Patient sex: M
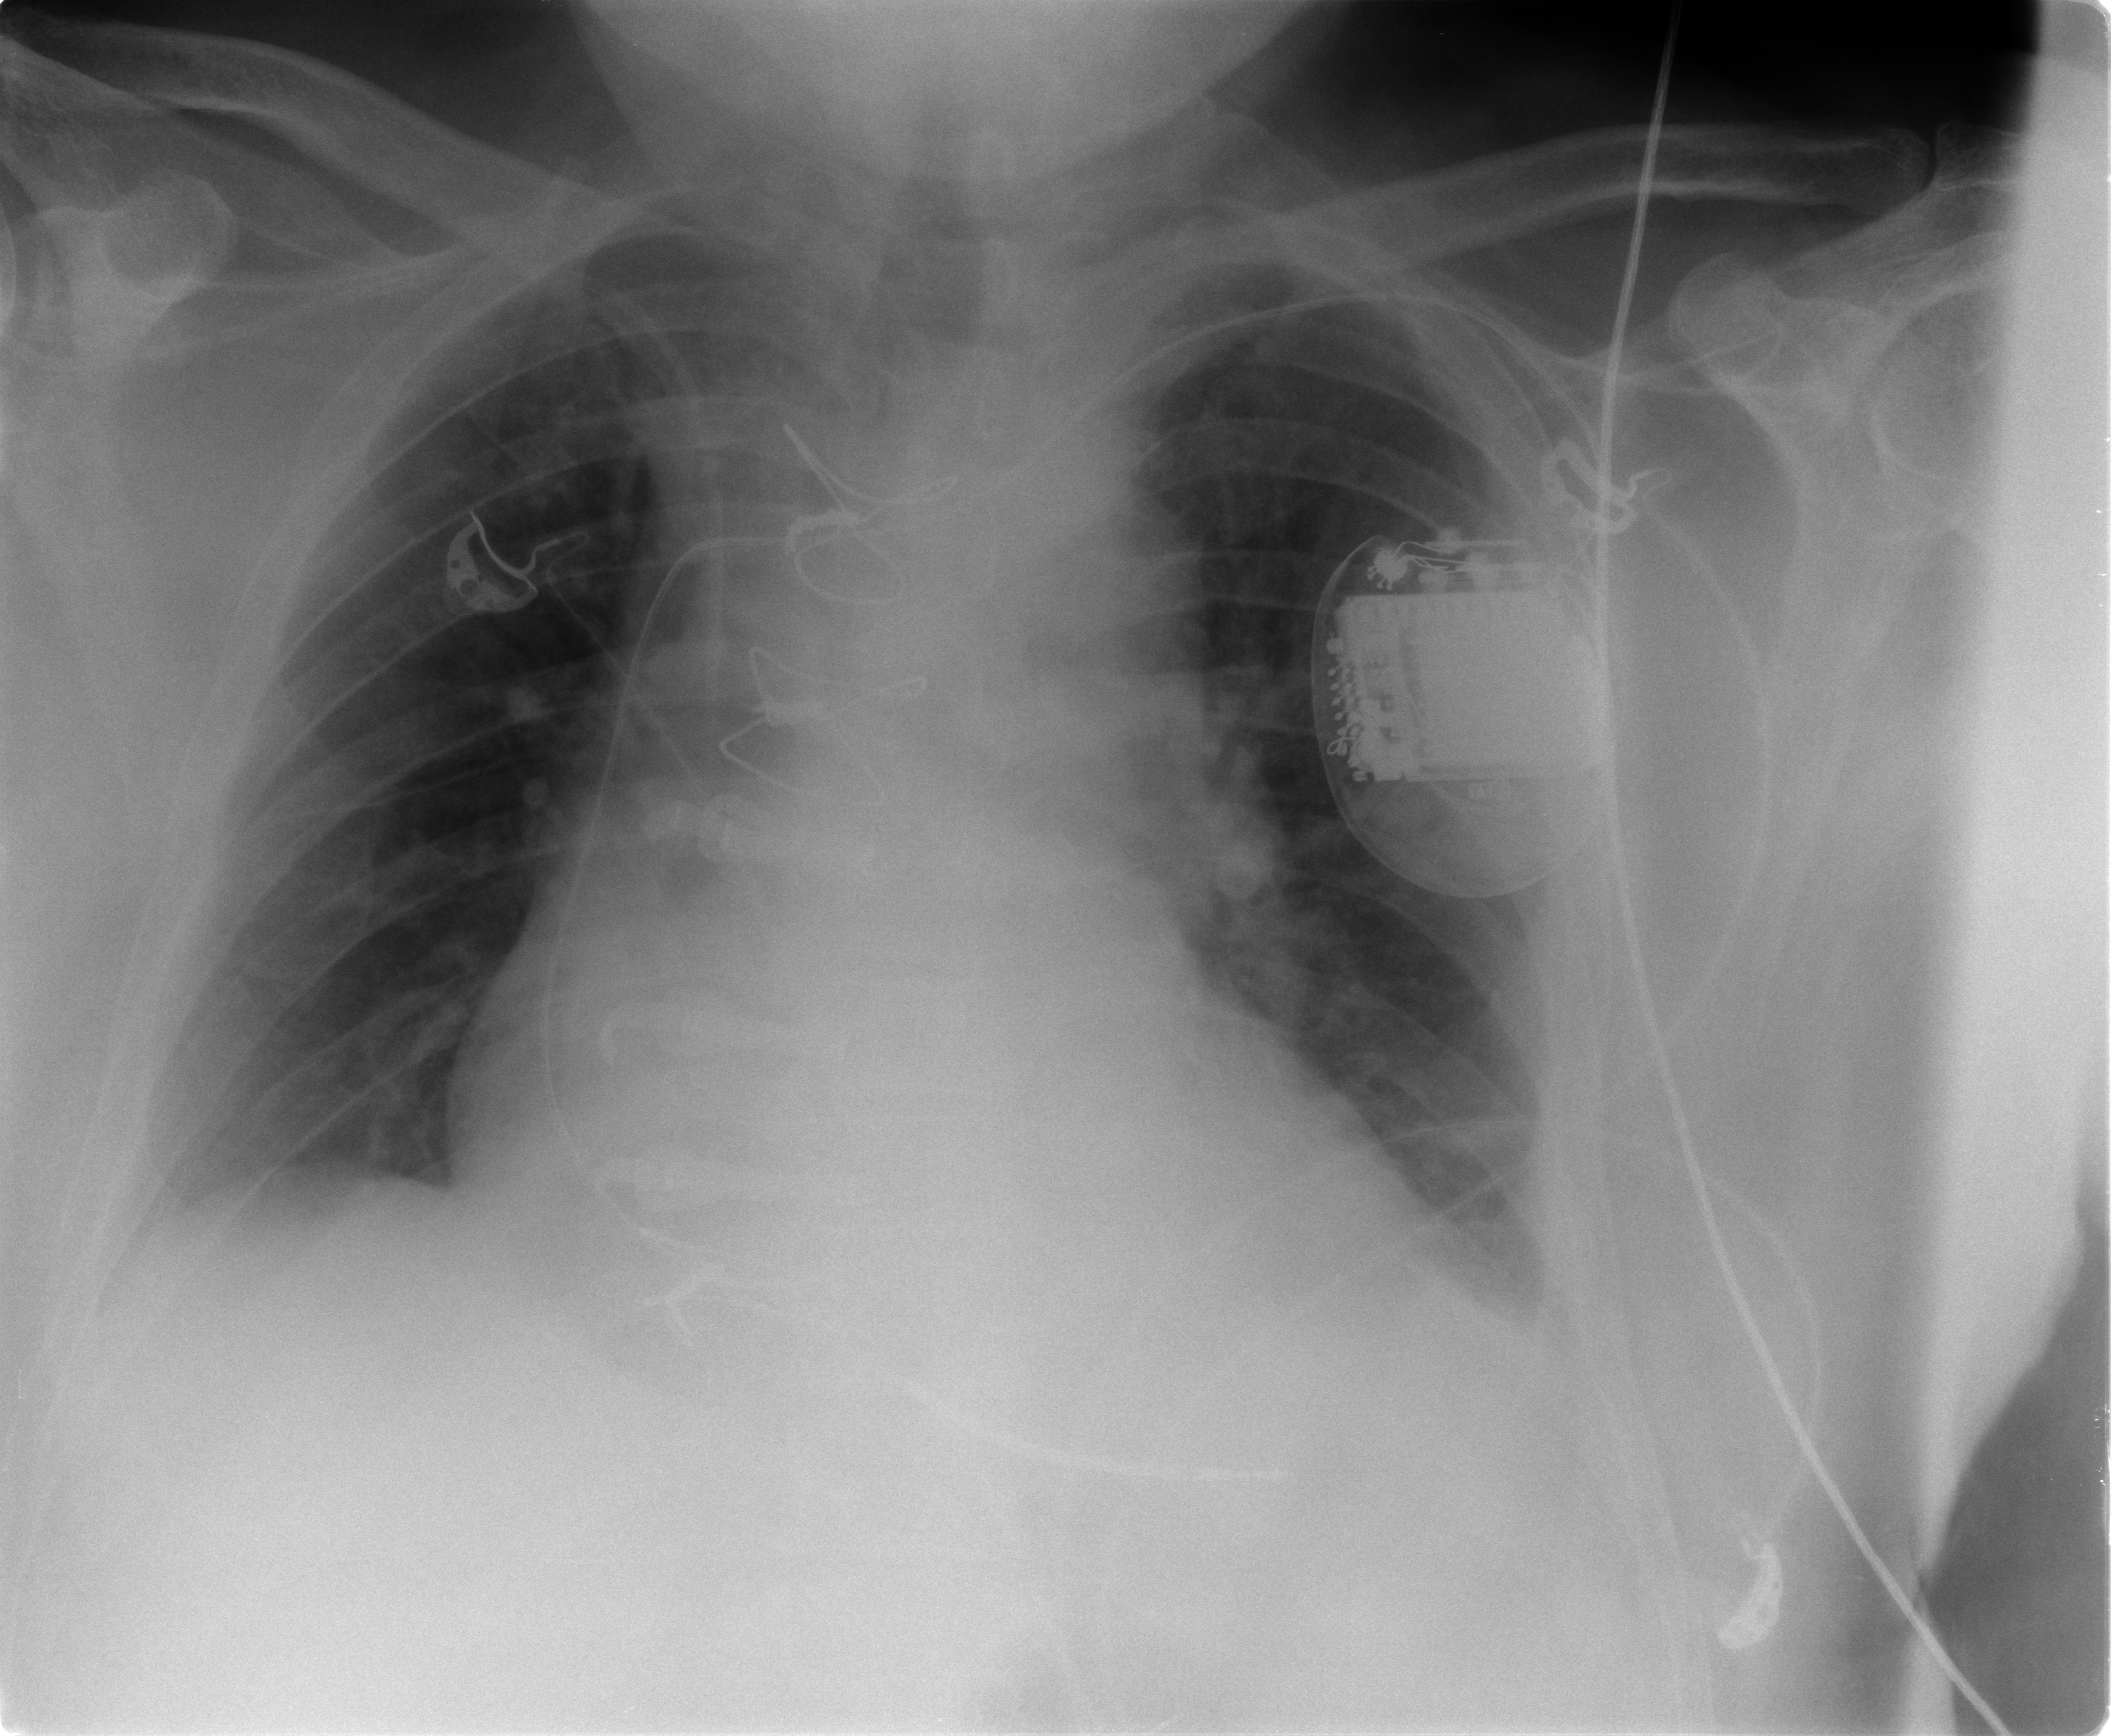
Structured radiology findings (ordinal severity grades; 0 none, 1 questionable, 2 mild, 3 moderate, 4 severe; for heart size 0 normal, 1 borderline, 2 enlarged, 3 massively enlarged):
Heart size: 2
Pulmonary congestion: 0
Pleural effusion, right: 0
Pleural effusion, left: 1
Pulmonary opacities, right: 0
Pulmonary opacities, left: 0
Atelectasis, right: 1
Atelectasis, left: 1